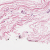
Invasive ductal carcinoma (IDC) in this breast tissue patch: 0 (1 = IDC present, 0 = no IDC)